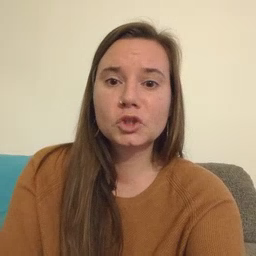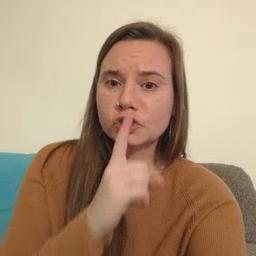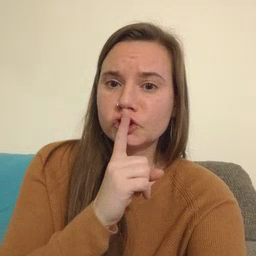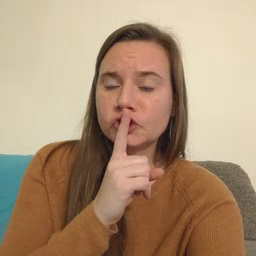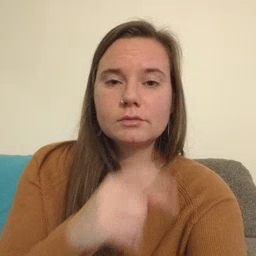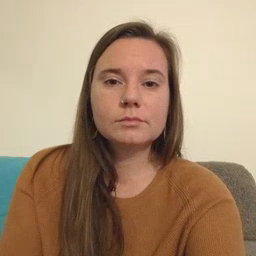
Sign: shhh